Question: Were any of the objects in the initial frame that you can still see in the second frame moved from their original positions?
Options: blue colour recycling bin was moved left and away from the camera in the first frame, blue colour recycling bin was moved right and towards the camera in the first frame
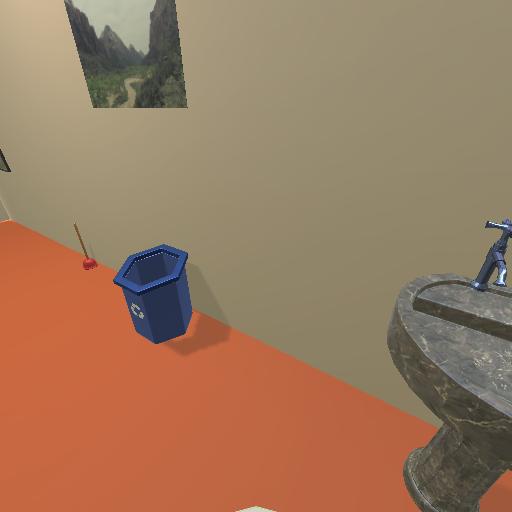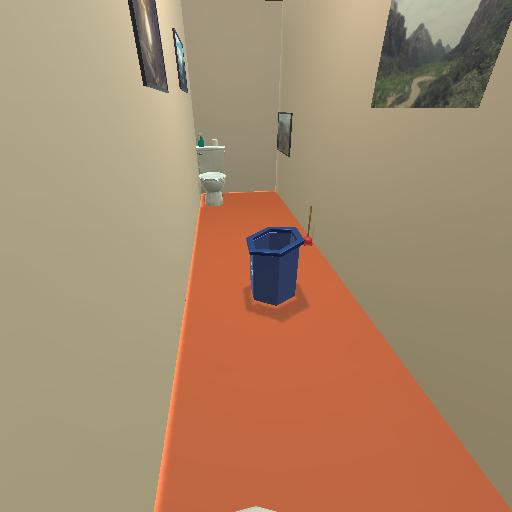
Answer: blue colour recycling bin was moved left and away from the camera in the first frame